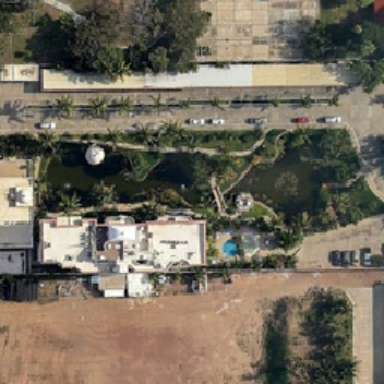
There are many on both sides of the street and the coconut .